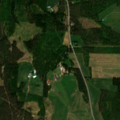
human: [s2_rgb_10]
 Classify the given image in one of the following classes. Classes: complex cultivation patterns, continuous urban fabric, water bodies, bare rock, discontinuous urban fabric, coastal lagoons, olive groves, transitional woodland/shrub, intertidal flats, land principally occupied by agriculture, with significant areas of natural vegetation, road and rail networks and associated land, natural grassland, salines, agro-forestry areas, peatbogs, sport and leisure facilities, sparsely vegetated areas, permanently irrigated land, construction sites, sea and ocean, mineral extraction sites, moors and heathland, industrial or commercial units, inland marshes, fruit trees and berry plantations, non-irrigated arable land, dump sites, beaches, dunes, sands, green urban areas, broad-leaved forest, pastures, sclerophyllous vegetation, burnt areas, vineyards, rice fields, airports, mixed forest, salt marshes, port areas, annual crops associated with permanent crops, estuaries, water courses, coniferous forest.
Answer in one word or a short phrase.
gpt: non-irrigated arable land, coniferous forest, mixed forest, transitional woodland/shrub